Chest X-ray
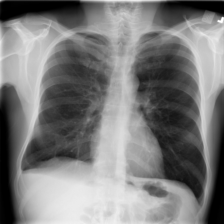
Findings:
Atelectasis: negative
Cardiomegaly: negative
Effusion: positive
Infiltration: negative
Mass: negative
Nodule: negative
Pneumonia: negative
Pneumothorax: negative
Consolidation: positive
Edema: negative
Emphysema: negative
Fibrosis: negative
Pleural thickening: negative
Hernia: negative